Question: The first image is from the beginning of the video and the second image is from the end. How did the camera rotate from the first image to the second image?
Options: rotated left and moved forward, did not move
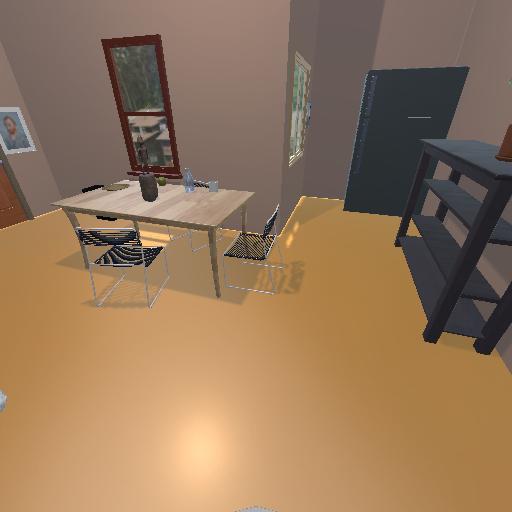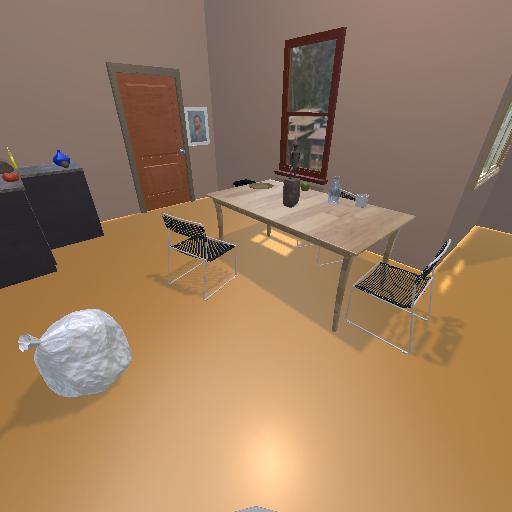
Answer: rotated left and moved forward